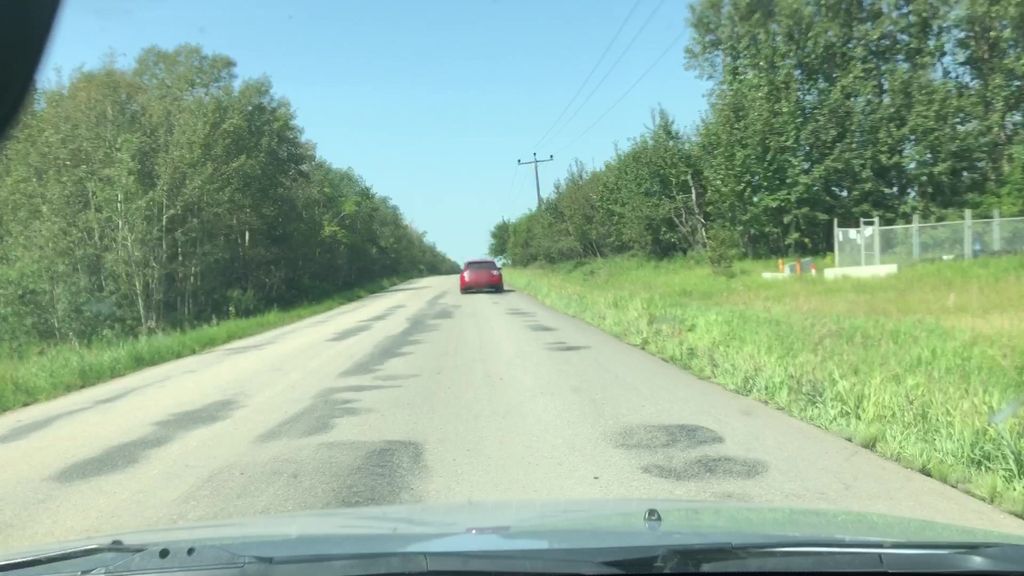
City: edmonton